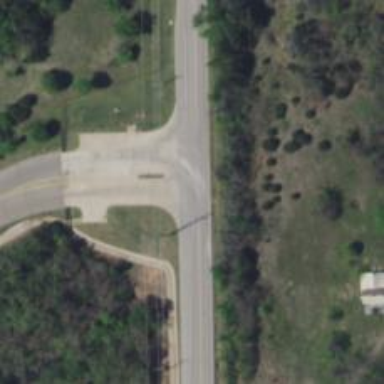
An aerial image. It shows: Tertiary road.